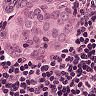
Metastatic tissue present: yes